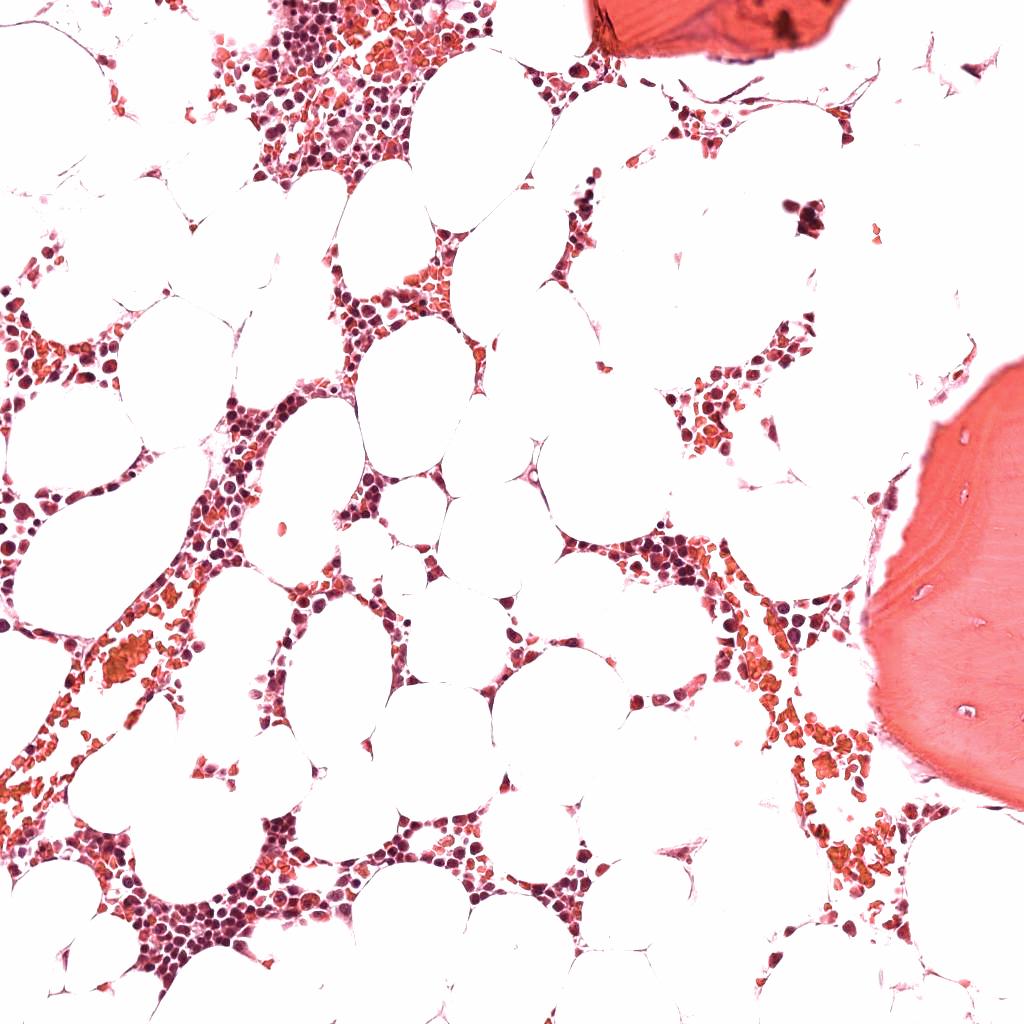
Label: Non-Tumor